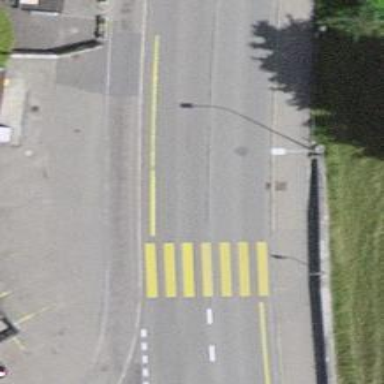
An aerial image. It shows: Public transport stop position.